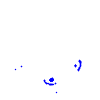
Particle: pion